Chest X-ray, AP view. Patient: 42 years old, sex F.
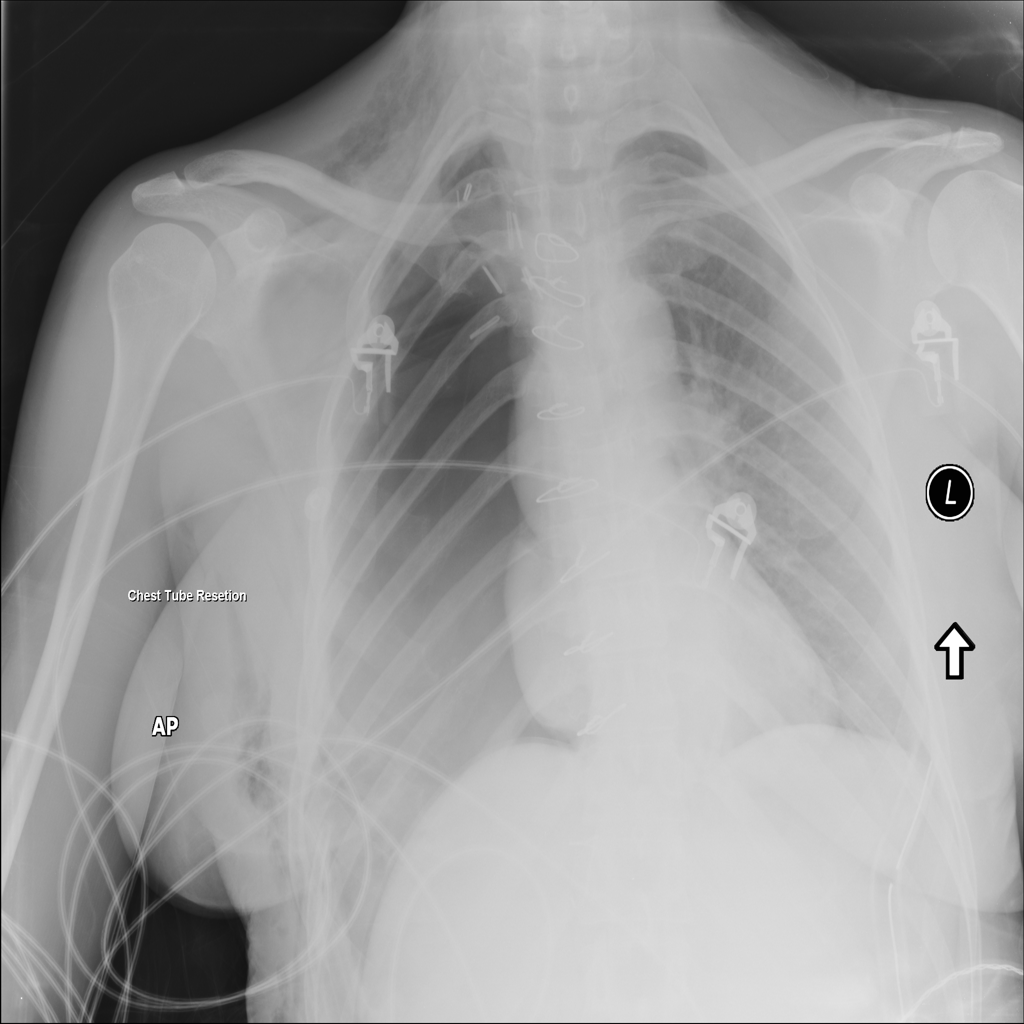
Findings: Emphysema